Interaction volume radius: 10 \u00c5
Interaction volume height: 10 \u00c5
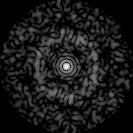
Disorder parameter: 0.8379